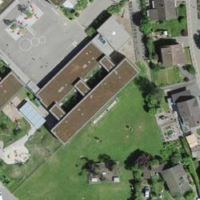
EUNIS habitat code: 54
Species observed at this site:
Streptopelia decaocto
Vitis vinifera